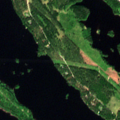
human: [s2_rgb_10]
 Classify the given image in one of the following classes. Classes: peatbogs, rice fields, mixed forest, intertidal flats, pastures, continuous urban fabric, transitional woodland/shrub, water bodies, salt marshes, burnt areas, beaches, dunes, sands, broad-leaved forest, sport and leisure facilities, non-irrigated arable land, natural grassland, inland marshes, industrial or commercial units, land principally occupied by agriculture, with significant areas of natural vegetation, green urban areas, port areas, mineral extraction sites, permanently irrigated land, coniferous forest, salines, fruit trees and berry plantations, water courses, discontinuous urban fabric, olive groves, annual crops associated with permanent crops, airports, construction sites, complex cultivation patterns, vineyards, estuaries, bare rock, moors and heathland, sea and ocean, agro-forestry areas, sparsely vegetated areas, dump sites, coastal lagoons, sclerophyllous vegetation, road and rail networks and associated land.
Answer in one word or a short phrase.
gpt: coniferous forest, mixed forest, water bodies